Question: I've been scouring the internet and every example I've found so far uses the same sort of a query to perform a search. I find this the hello world version of a search. I've found a few that use an if statement to select between a few queries, but still lack any real power.
'''
(from c in context.table
where c.contains(searchField)).toList());
'''
The search is so simple that I can not come up with how I would develop a search query for the below screenshot. Checkbox groups should create 'OR/IN' clauses and pretty much everything else is an 'AND'
for instance, the users checks 'Sarasota', 'Venice' enters a yearbuilt 1990 and selects bedrooms 1+ and enters a sale date range 'from' 1/1/2000 and leaves the 'to' fieldblank.
in plain old SQL this would be.
'where city = 'sarasota' or city = 'Venice' AND yearbuilt = 1990 AND bedrooms >= 1 AND fromSaleDate >= 1/1/2000 AND toSaleDate = 12/31/9999'
if I was using old school sql strings and ASP classic I would use a combination of hardcoded clauses and few 'ifs' and 'for' statements to dynamically build the query string myself.
I'm envisioning a searchViewModel (yet to be written) of somekind that passes the values in somehow. So I can't include a code sample of that ViewModel. And the real kicker is the Property Features section. That will be a dynamic list of available property features, so hardcoding that as part of the query is not an option.
I think somehow this might be relevant but I'm not sure. <URL>
Please help me take a step in the right direction. Thanks

## Update
Here is the query as executed in Profiler. I tweaked it to declare the variables so I could run it interactively, but the query itself is unaltered
'''
declare @p__linq__0 as datetime
declare @p__linq__1 as datetime
set @p__linq__0='1989-01-01 00:00:00'
set @p__linq__1='1990-01-01 00:00:00'
SELECT TOP (10)
[Project3].[STRAP] AS [STRAP],
[Project3].[SITUS] AS [SITUS],
[Project3].[MAILING_ADDRESS] AS [MAILING_ADDRESS],
[Project3].[PROPERTY_USE] AS [PROPERTY_USE],
[Project3].[SUBDIVISION] AS [SUBDIVISION],
[Project3].[DSCR] AS [DSCR],
[Project3].[LAND_AREA] AS [LAND_AREA],
[Project3].[INCORPORATION] AS [INCORPORATION],
[Project3].[SEC_TWP_RGE] AS [SEC_TWP_RGE],
[Project3].[CENSUS] AS [CENSUS]
FROM ( SELECT [Project3].[STRAP] AS [STRAP], [Project3].[SITUS] AS [SITUS], [Project3].[MAILING_ADDRESS] AS [MAILING_ADDRESS], [Project3].[PROPERTY_USE] AS [PROPERTY_USE], [Project3].[SUBDIVISION] AS [SUBDIVISION], [Project3].[DSCR] AS [DSCR], [Project3].[LAND_AREA] AS [LAND_AREA], [Project3].[INCORPORATION] AS [INCORPORATION], [Project3].[SEC_TWP_RGE] AS [SEC_TWP_RGE], [Project3].[CENSUS] AS [CENSUS], row_number() OVER (ORDER BY [Project3].[STRAP] ASC) AS [row_number]
FROM ( SELECT
[Distinct2].[STRAP] AS [STRAP],
[Distinct2].[SITUS] AS [SITUS],
[Distinct2].[MAILING_ADDRESS] AS [MAILING_ADDRESS],
[Distinct2].[PROPERTY_USE] AS [PROPERTY_USE],
[Distinct2].[SUBDIVISION] AS [SUBDIVISION],
[Distinct2].[DSCR] AS [DSCR],
[Distinct2].[LAND_AREA] AS [LAND_AREA],
[Distinct2].[INCORPORATION] AS [INCORPORATION],
[Distinct2].[SEC_TWP_RGE] AS [SEC_TWP_RGE],
[Distinct2].[CENSUS] AS [CENSUS]
FROM ( SELECT DISTINCT
[Distinct1].[STRAP] AS [STRAP],
[Distinct1].[SITUS] AS [SITUS],
[Distinct1].[MAILING_ADDRESS] AS [MAILING_ADDRESS],
[Distinct1].[PROPERTY_USE] AS [PROPERTY_USE],
[Distinct1].[SUBDIVISION] AS [SUBDIVISION],
[Distinct1].[DSCR] AS [DSCR],
[Distinct1].[LAND_AREA] AS [LAND_AREA],
[Distinct1].[INCORPORATION] AS [INCORPORATION],
[Distinct1].[SEC_TWP_RGE] AS [SEC_TWP_RGE],
[Distinct1].[CENSUS] AS [CENSUS]
FROM (SELECT DISTINCT
[Extent1].[STRAP] AS [STRAP],
[Extent1].[SITUS] AS [SITUS],
[Extent1].[MAILING_ADDRESS] AS [MAILING_ADDRESS],
[Extent1].[PROPERTY_USE] AS [PROPERTY_USE],
[Extent1].[SUBDIVISION] AS [SUBDIVISION],
[Extent1].[DSCR] AS [DSCR],
[Extent1].[LAND_AREA] AS [LAND_AREA],
[Extent1].[INCORPORATION] AS [INCORPORATION],
[Extent1].[SEC_TWP_RGE] AS [SEC_TWP_RGE],
[Extent1].[CENSUS] AS [CENSUS]
FROM [dbo].[Properties] AS [Extent1]
INNER JOIN [dbo].[Transfers] AS [Extent2] ON [Extent1].[STRAP] = [Extent2].[STRAP]
WHERE CAST( [Extent2].[TRANS_DATE] AS datetime2) >= @p__linq__0 ) AS [Distinct1]
INNER JOIN [dbo].[Transfers] AS [Extent3] ON [Distinct1].[STRAP] = [Extent3].[STRAP]
WHERE CAST( [Extent3].[TRANS_DATE] AS datetime2) <= @p__linq__1
) AS [Distinct2]
) AS [Project3]
) AS [Project3]
WHERE [Project3].[row_number] > 0
'''
## Update
'''
if (Model == null)
{
Model = new SearchViewModel();
}
TryUpdateModel(Model);
Model.Locations = _service.GetLocations().Select(x => new SelectListItem { Text = x.Value, Value = x.Key }).ToList();
var results = _service.GetProperties();
if (Model.SelectedLocation != null)
results = (from r in results
where r.SITUS.ToLower().Contains(Model.SelectedLocation.ToLower())
select r);
if (Model.ParcelID != null)
results = (from r in results
where r.STRAP.StartsWith(Model.ParcelID.Replace("-", "")) || r.STRAP.Equals(Model.ParcelID.Replace("-", ""))
select r);
if (Model.SqftFrom != null)
results = (from r in results
from b in r.Buildings
where b.GROSS_AREA >= Model.SqftFrom
select r).Distinct();
if (Model.SqftTo != null)
results = (from r in results
from b in r.Buildings
where b.GROSS_AREA <= Model.SqftTo
select r).Distinct();
if (Model.Bedrooms != null)
results = (from r in results
from b in r.Buildings
from s in b.StructuralElements
where s.VALUE == Model.Bedrooms && s.DSCR.ToLower() == "bedrooms"
select r).Distinct();
if (Model.Bathrooms != null)
results = (from r in results
from b in r.Buildings
from s in b.StructuralElements
where s.VALUE == Model.Bathrooms && s.CATEGORY == "BT"
select r).Distinct();
if (Model.SaleAmountFrom != null)
results = (from r in results
from t in r.Transfers
where t.AMOUNT >= Model.SaleAmountFrom
select r).Distinct();
if (Model.SaleAmountTo != null)
results = (from r in results
from t in r.Transfers
where t.AMOUNT <= Model.SaleAmountTo
select r).Distinct();
if (Model.SalesFrom != null)
results = (from r in results
from t in r.Transfers
where t.TRANS_DATE >= Model.SalesFrom
select r).Distinct();
if (Model.SalesTo != null)
results = (from r in results
from t in r.Transfers
where t.TRANS_DATE <= Model.SalesTo
select r).Distinct();
//if (Model.SalesTo != null)
// results = (from r in results
// from t in r.Transfers
// where t.TRANS_DATE <= Model.SalesTo
// select r).Distinct();
results = results.OrderBy(x => x.STRAP);
Model.SearchResults = results.ToPagedList(page ??1 , size ?? 10);
if (Model.SearchResults.Count() == 1)
{
var strap = Model.SearchResults.FirstOrDefault().STRAP;
return RedirectToRoute("Details", new { id = strap });
}
else
{
return View(Model);
}
'''
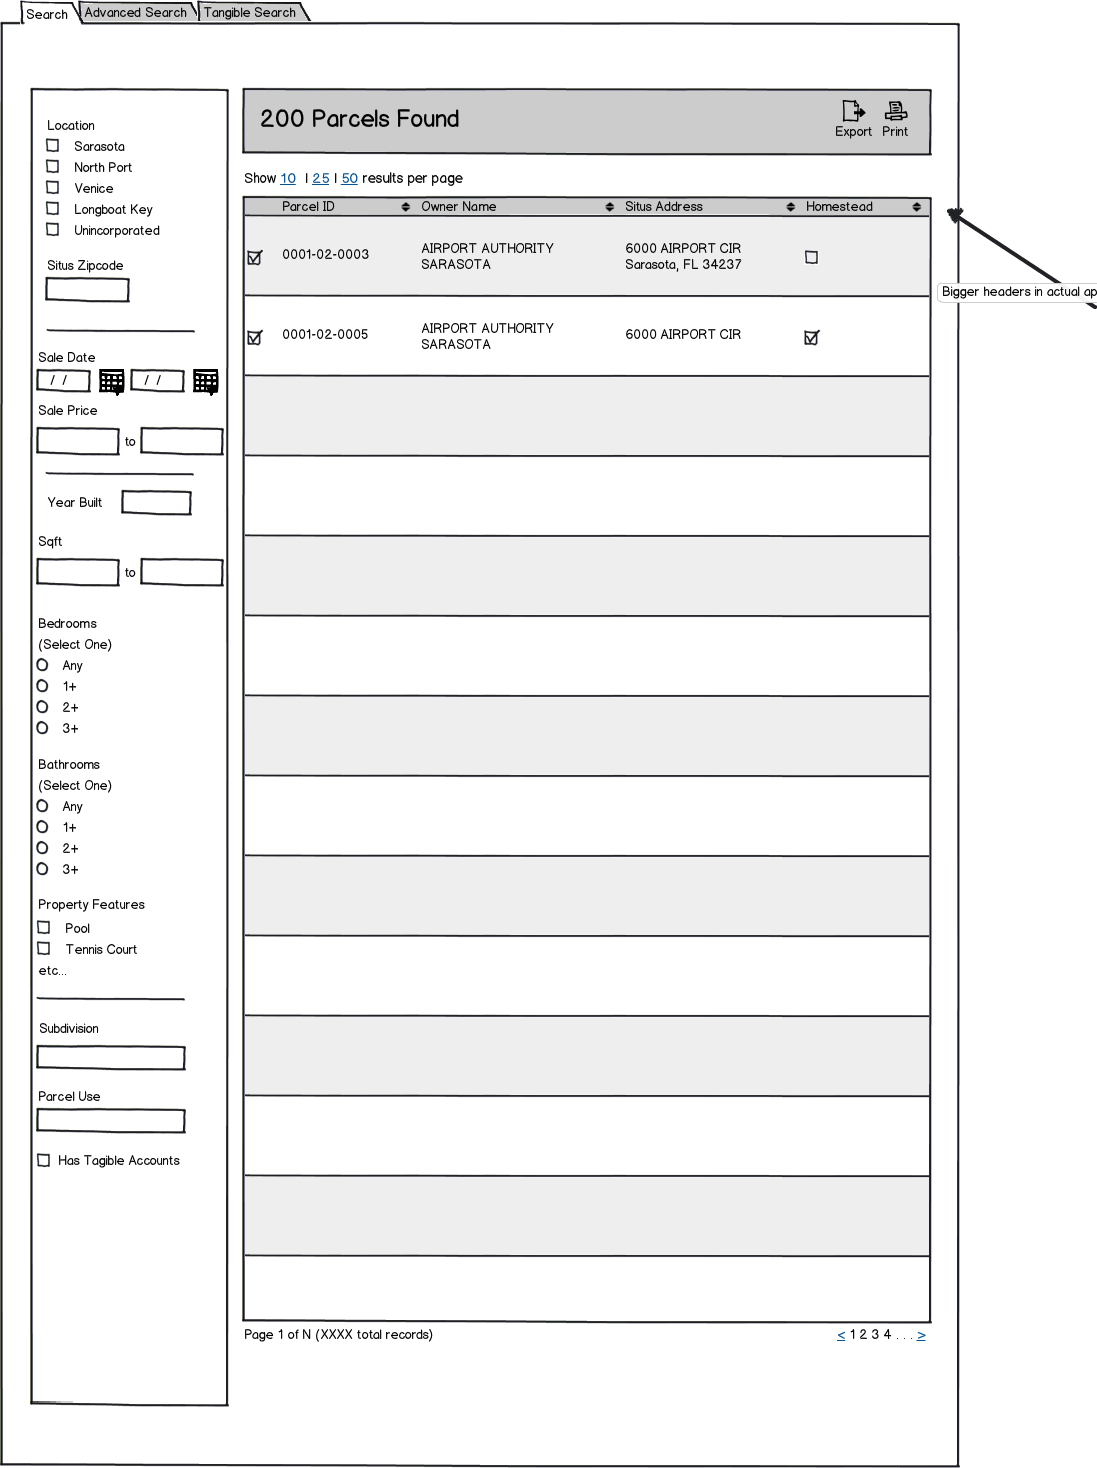
Answer: LINQ sources ('IQueryable<T>') are , so you can do:
'''
IQueryable<Parcel> query = ctx.Parcels;
if(location != null)
query = query.Where(x => x.Location == location);
if(tennisCourt)
query = query.Where(x => x.HasTennisCourt);
if(minSaleDate != null)
query = query.Where(x => x.SaleDate >= minSaleDate.Value);
if(maxSaleDate != null)
query = query.Where(x => x.SaleDate <= maxSaleDate.Value);
'''
then you can do:
'''
// first 50, plus a final one to display "more..." link
var page = query.Take(51).ToList();
'''
or:
'''
int count = query.Count();
'''
And the trick is: it only executes the fully composed query - i.e. anything that either enumerates the query ('foreach', 'ToList', etc), or aggregates the query ('Count', 'Sum', etc)